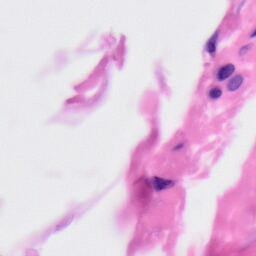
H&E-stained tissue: Skin